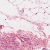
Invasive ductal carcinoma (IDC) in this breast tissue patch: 0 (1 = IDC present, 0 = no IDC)